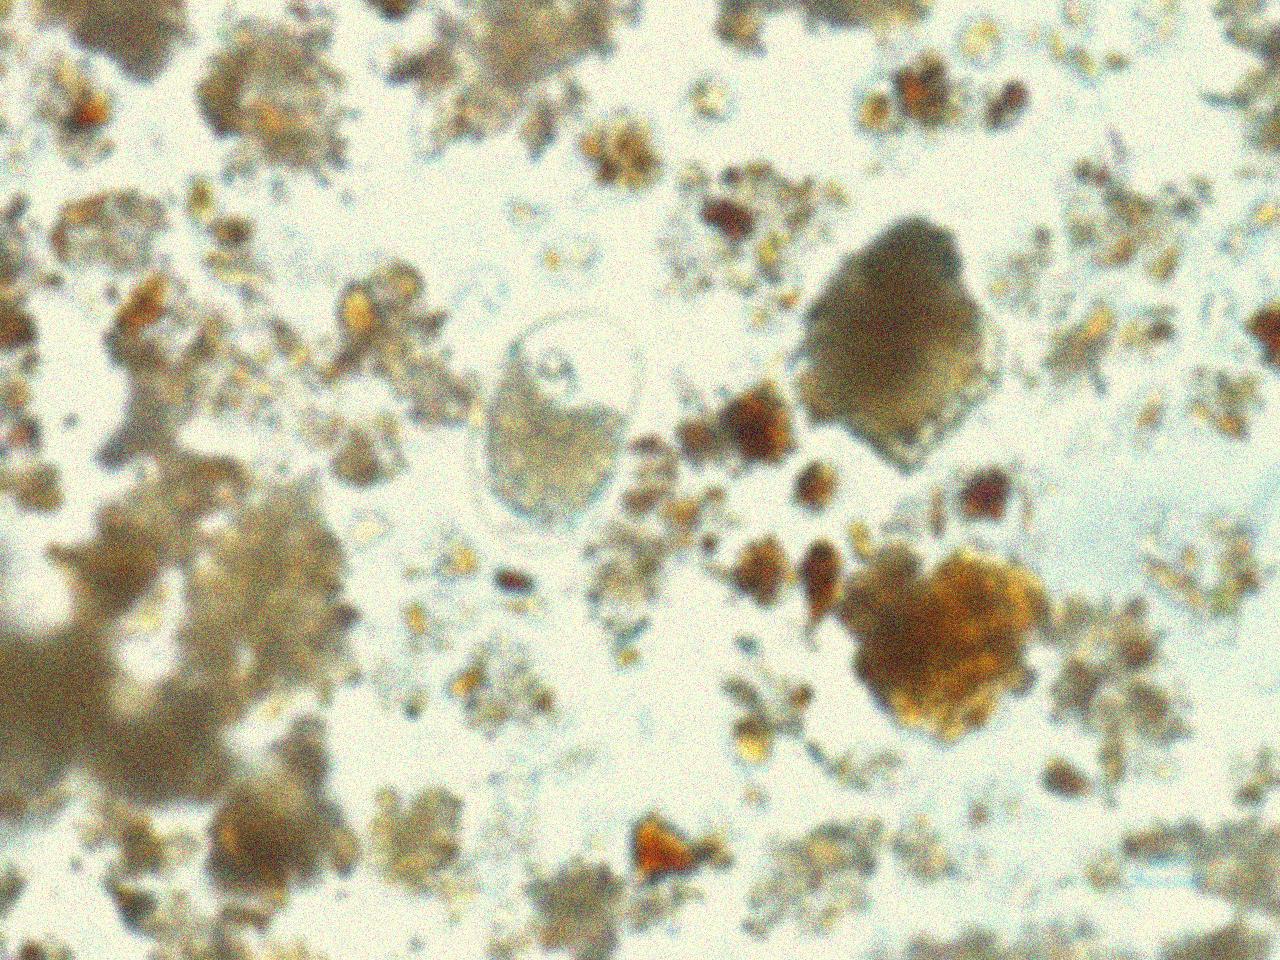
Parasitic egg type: Hookworm egg